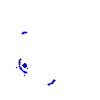
Particle: pion